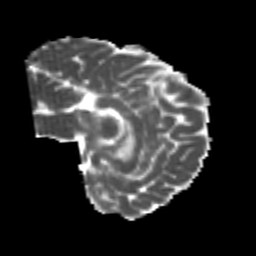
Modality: MD
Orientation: sagittal
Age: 23
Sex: female
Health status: healthy
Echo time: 0.074 s